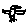
Label: bird